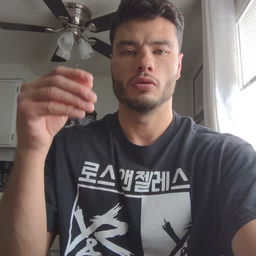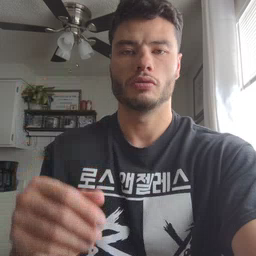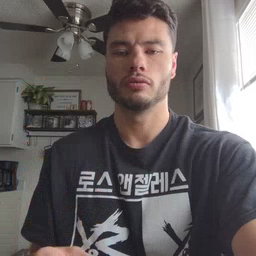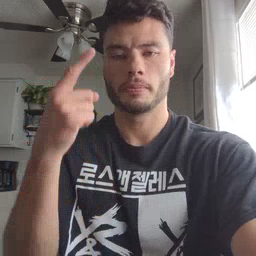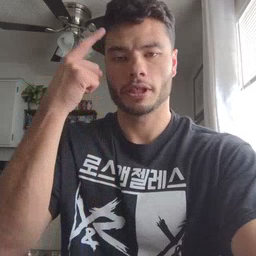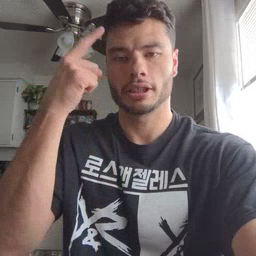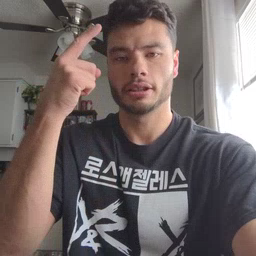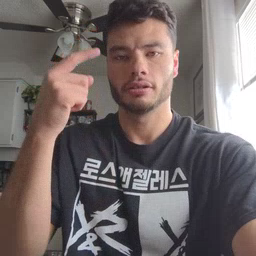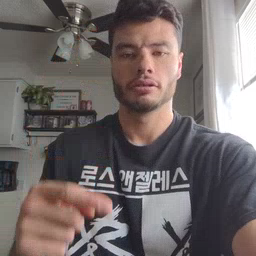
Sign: penny